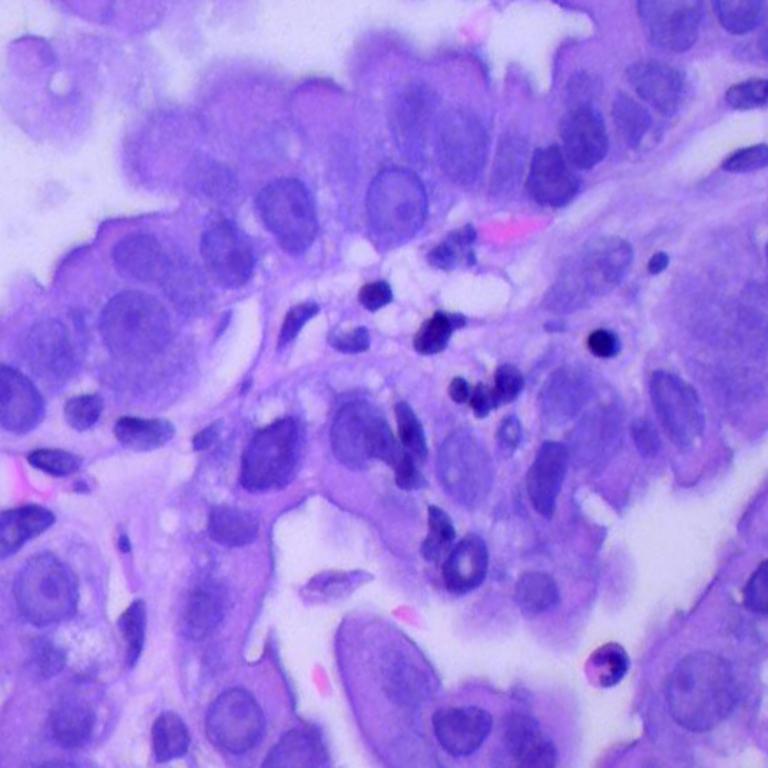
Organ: lung
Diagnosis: adenocarcinomas